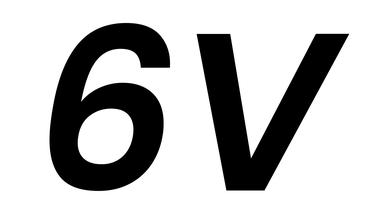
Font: Poppins-SemiBoldItalic